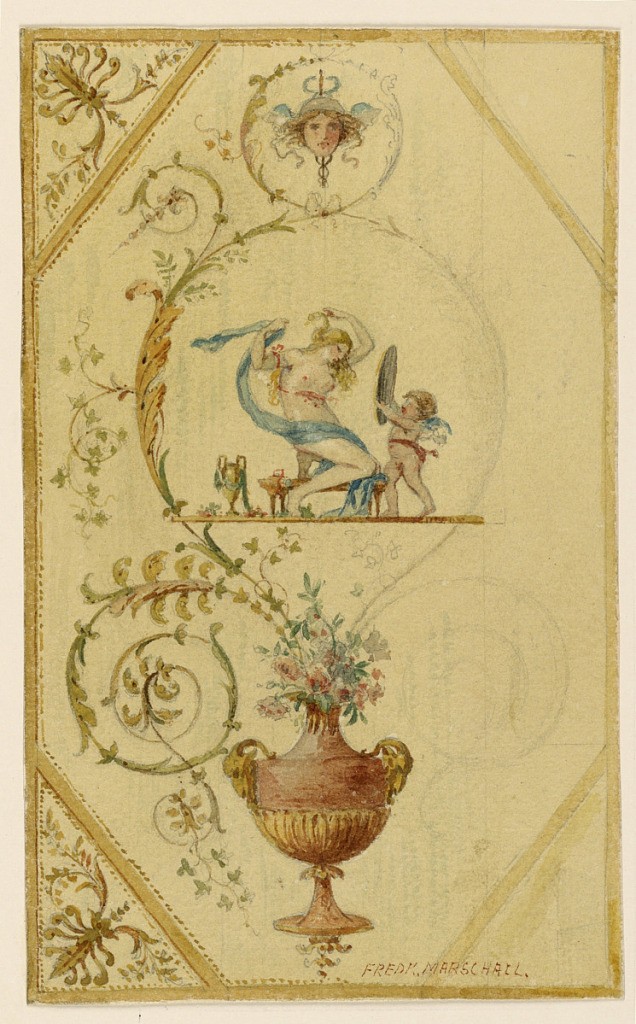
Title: Detail of door panel, bedroom of Marie Antoinette, Palace of Fontainebleau, France
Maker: Frederick Marschall
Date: ca. 1885
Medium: Brush and watercolor, tempera on heavy paper
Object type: Drawing
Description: Decorative panel, left unfinished in this rendering. Urn of flowers beneath, some of the foliage framing arabesques and filling the panel. Upper portion, Figure of Vanity, attended by winged Amor.